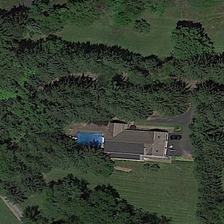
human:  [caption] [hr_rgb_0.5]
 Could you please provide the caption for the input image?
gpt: a building with a swimming pool is surrounded by some green trees and meadows .

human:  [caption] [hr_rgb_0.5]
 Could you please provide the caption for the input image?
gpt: a building with a swimming pool is surrounded by some green trees and meadows .

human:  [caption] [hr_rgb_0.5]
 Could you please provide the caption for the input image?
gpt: a building with a swimming pool is surrounded by some green trees and meadows .

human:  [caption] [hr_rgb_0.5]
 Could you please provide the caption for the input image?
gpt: a building with a swimming pool is surrounded by some green trees and meadows .

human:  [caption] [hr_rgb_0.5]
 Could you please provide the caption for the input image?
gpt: a building with a swimming pool is surrounded by some green trees and meadows .